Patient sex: M
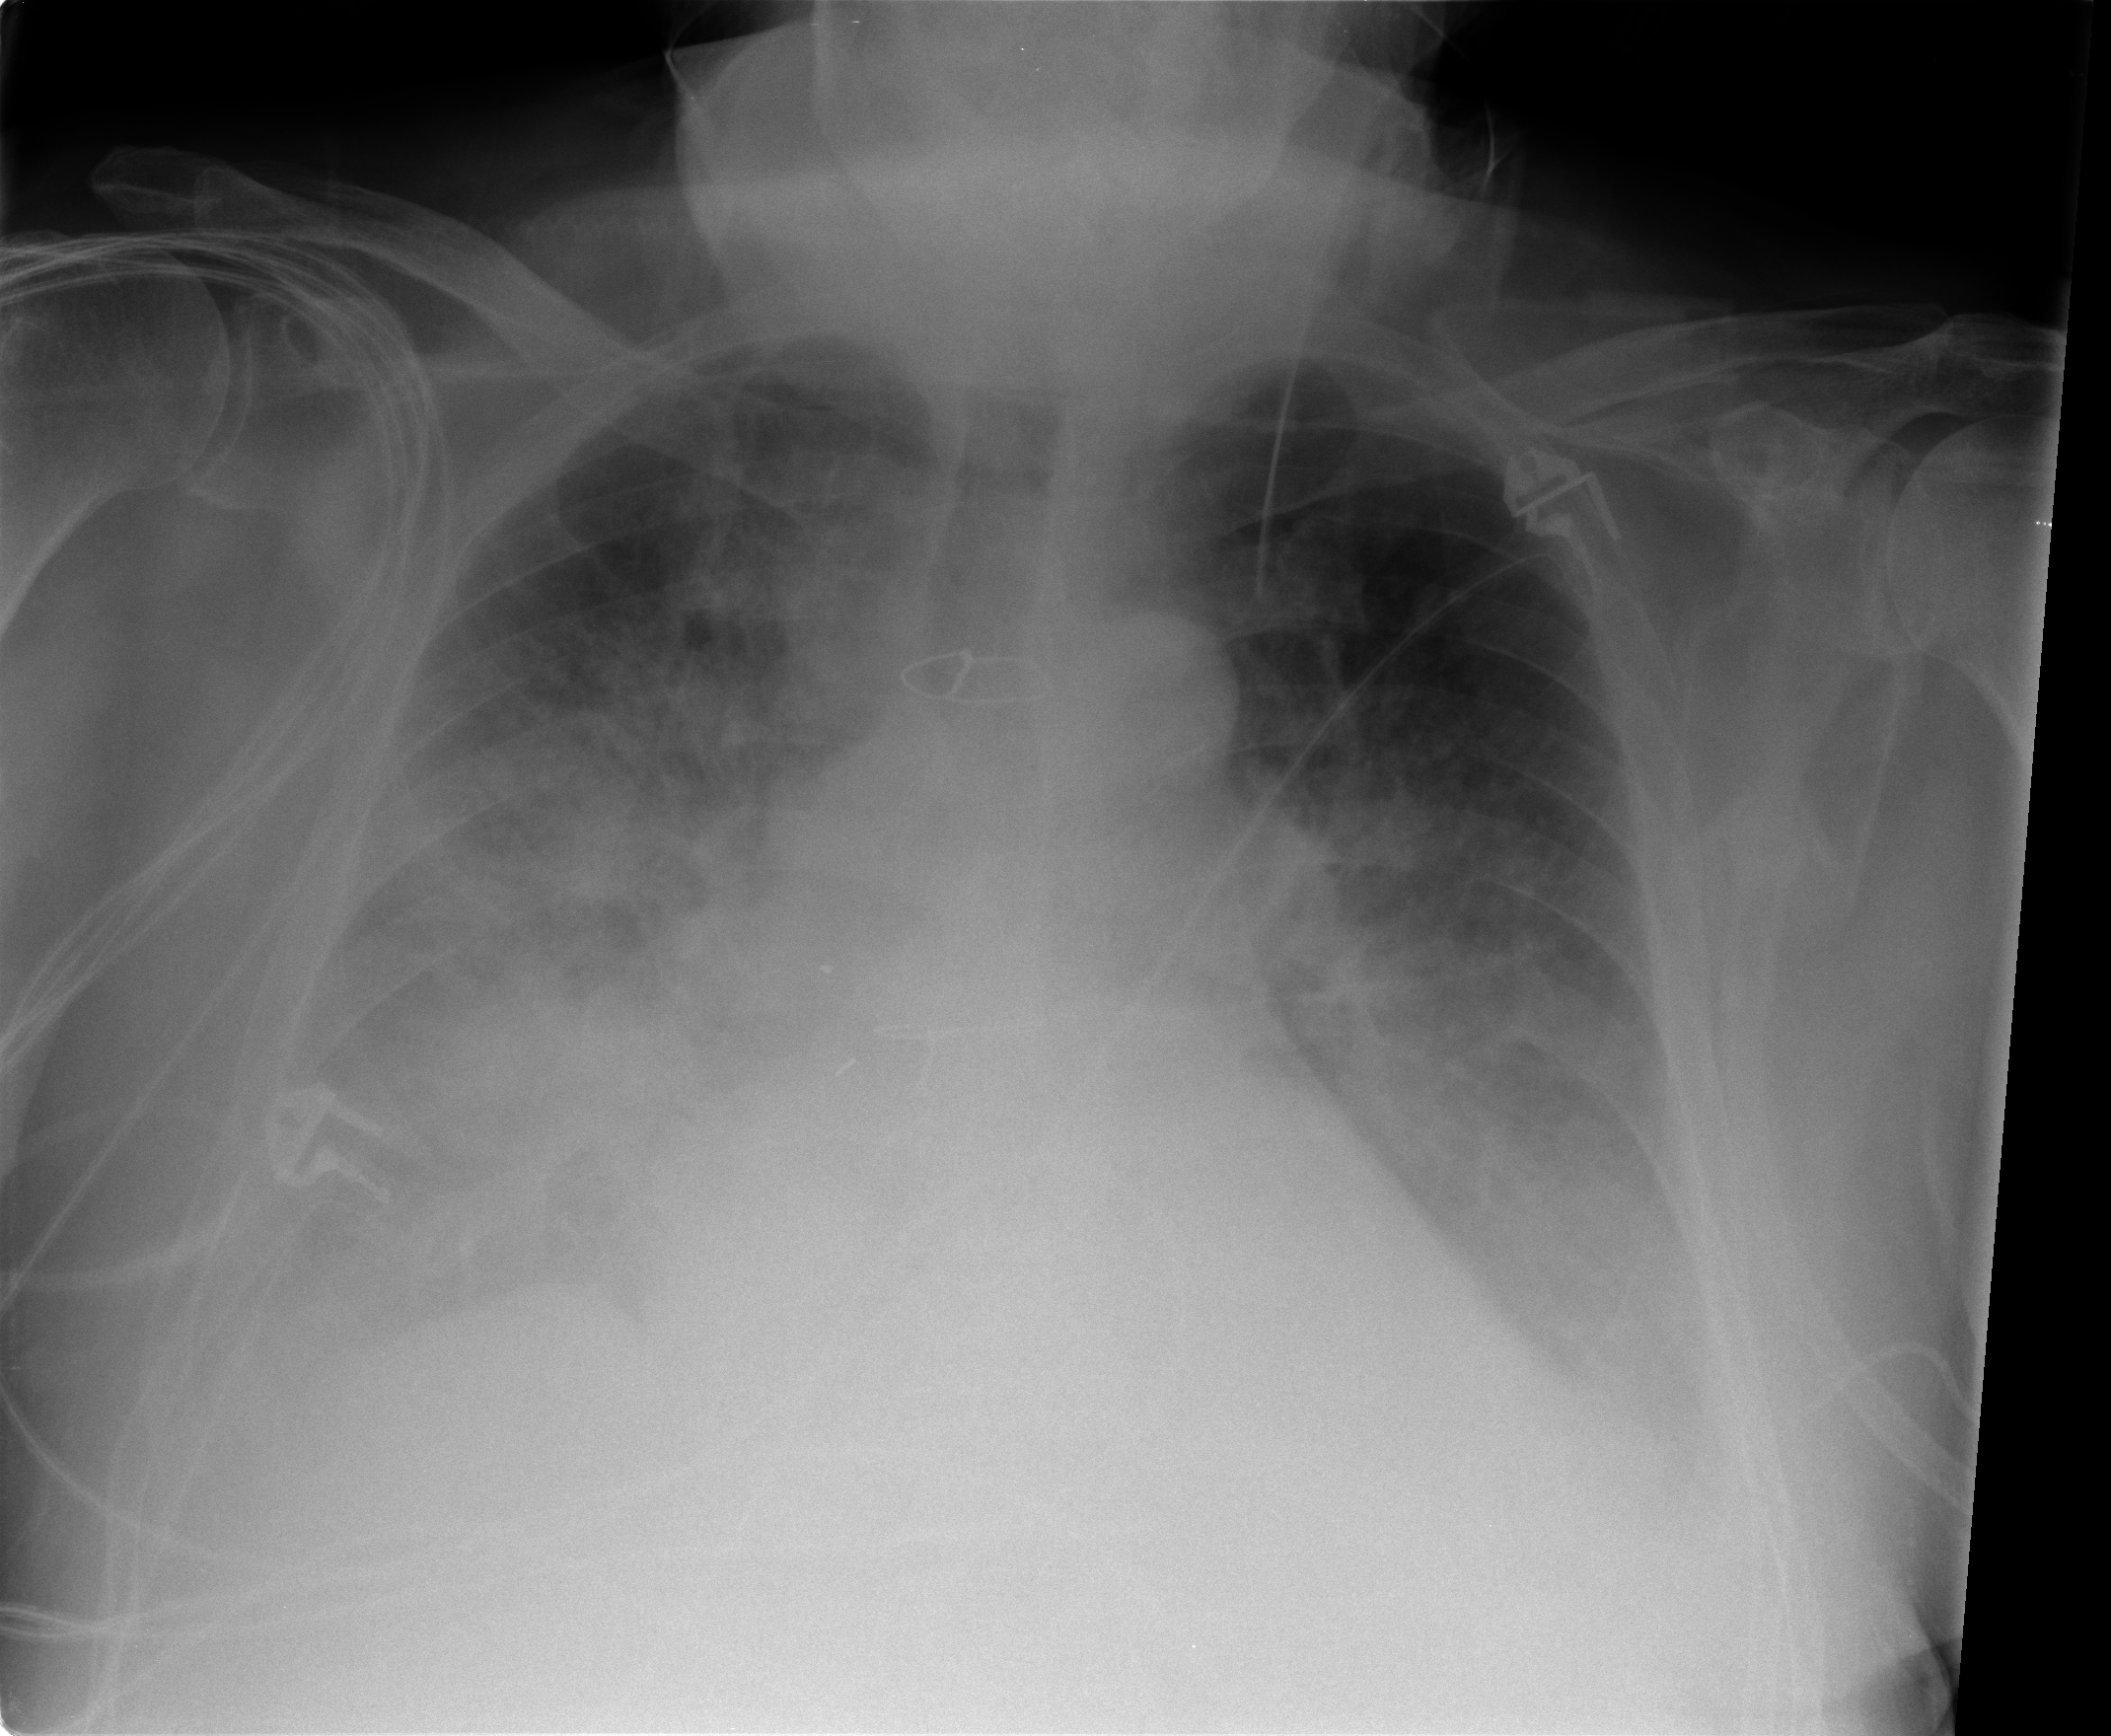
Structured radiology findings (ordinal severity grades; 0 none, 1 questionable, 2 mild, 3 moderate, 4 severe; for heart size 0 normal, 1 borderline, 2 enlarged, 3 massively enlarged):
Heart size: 3
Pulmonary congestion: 3
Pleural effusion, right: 2
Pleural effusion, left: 2
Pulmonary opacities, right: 4
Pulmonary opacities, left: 3
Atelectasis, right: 4
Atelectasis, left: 3